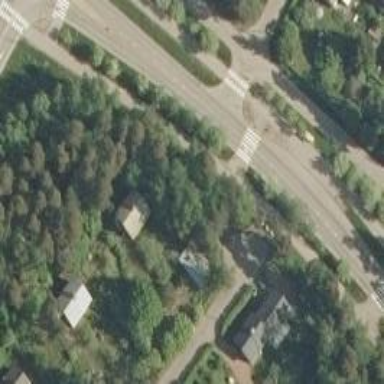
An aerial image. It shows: Cycleway.